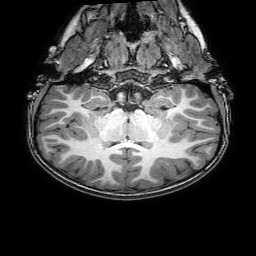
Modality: T1w
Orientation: sagittal
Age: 8
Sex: female
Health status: healthy